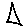
Label: triangle